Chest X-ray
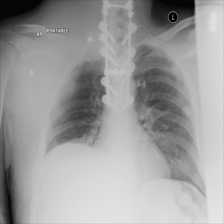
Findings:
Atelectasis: negative
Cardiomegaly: negative
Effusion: negative
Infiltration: negative
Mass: negative
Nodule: negative
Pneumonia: negative
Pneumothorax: negative
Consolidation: negative
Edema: negative
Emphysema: negative
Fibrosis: negative
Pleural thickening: negative
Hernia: negative